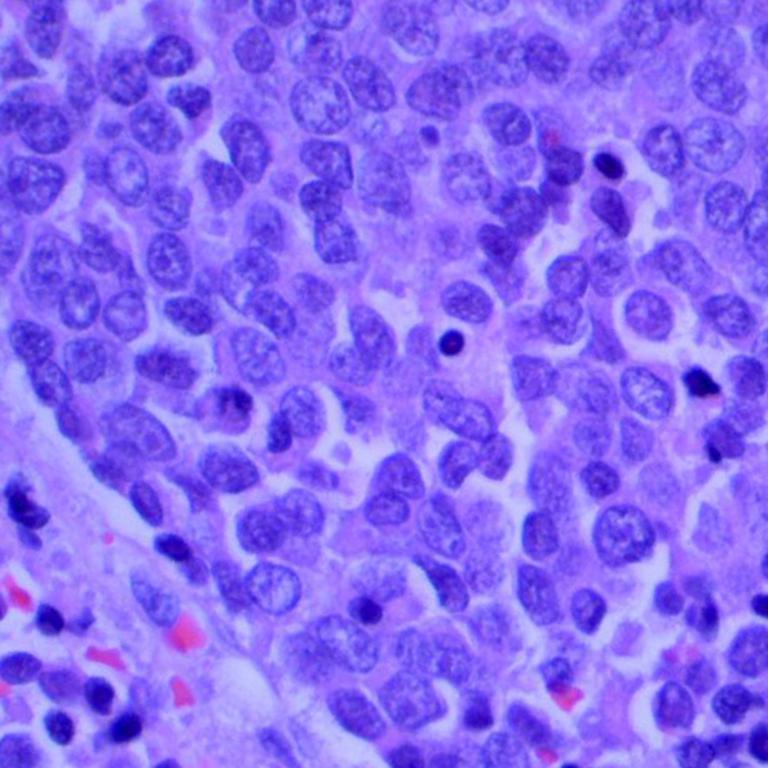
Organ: lung
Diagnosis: squamous carcinomas